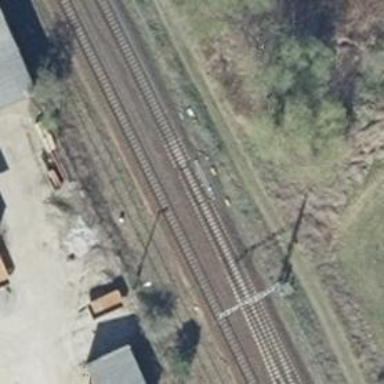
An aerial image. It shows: Railway track with contact line for electrification.